Aerial crown-view tile of a tropical tree (Barro Colorado Island, Panama), acquired 20250317:
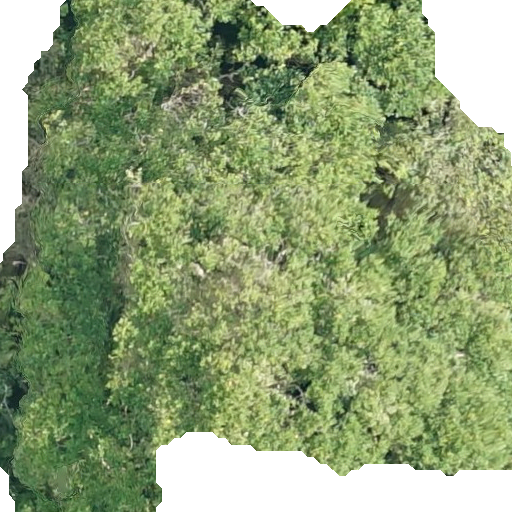
Species: Hieronyma alchorneoides
GBIF accepted scientific name: Hieronyma alchorneoides
Crown area: 369.817 m²